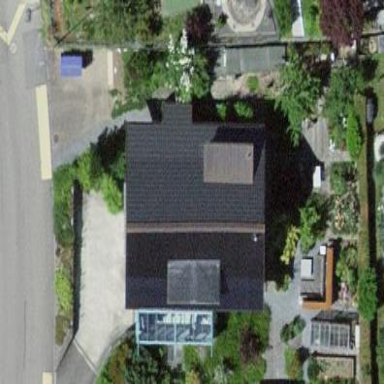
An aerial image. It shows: Residential building.